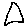
Label: triangle